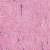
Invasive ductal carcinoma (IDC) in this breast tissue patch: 0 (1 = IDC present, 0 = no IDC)